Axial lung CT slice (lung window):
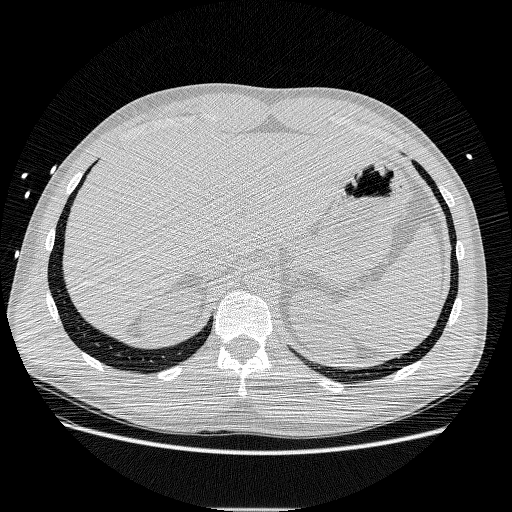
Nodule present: no